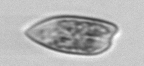
Label: Prorocentrum_dentatum